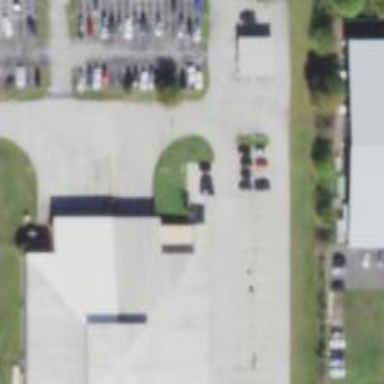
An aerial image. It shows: Parking space.